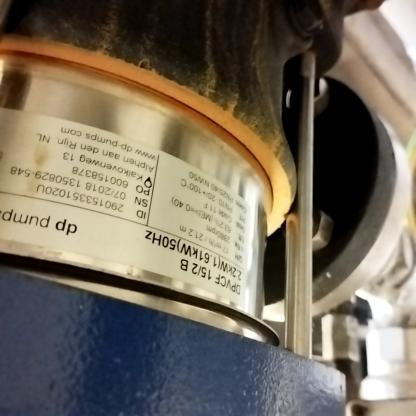
Klasa: tabliczka-znamionowa